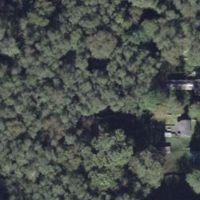
EUNIS habitat code: 41
Species observed at this site:
Arnica montana